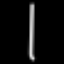
Label: line